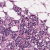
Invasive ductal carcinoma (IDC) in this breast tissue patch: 1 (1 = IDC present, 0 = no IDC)